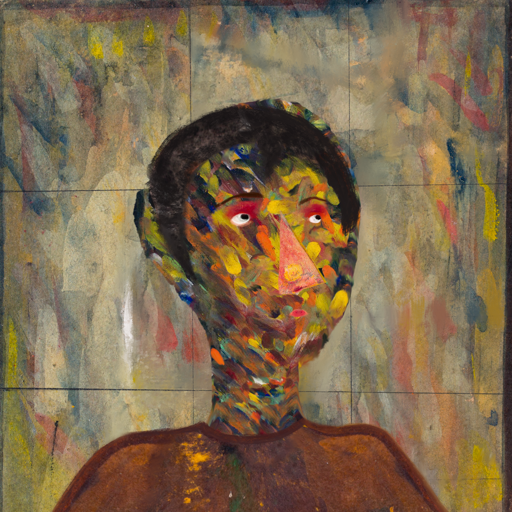
Background: GypsyMother, Head And Neck Side: An_Impression, Face Side: Irani, Bust: Comrade, Hair Side: Roy_Bahadur, Head Accessory: Blank, Second Necklace: Blank, Necklace: Blank, Baby: Blank